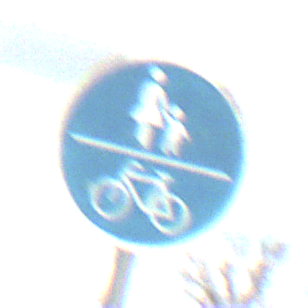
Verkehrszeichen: GemeinsamerGehUndRadweg
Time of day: SunriseSunset
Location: Outdoor (RoadRail)
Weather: PartlyCloudy
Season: NotSpecified
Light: Natural